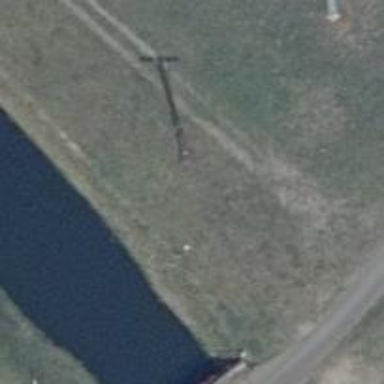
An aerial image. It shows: Power pole.